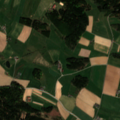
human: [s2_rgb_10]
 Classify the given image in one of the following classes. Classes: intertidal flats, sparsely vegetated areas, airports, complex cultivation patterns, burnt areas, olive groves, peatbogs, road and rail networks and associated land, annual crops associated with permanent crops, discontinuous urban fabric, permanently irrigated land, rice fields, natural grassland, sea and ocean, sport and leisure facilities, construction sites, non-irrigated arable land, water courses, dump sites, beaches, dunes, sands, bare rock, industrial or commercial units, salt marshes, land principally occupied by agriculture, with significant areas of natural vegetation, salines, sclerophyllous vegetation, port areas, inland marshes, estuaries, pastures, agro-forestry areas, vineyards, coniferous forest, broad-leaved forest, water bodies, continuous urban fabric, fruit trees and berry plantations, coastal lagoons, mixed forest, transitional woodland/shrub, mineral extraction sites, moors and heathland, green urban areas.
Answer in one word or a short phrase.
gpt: non-irrigated arable land, complex cultivation patterns, land principally occupied by agriculture, with significant areas of natural vegetation, coniferous forest